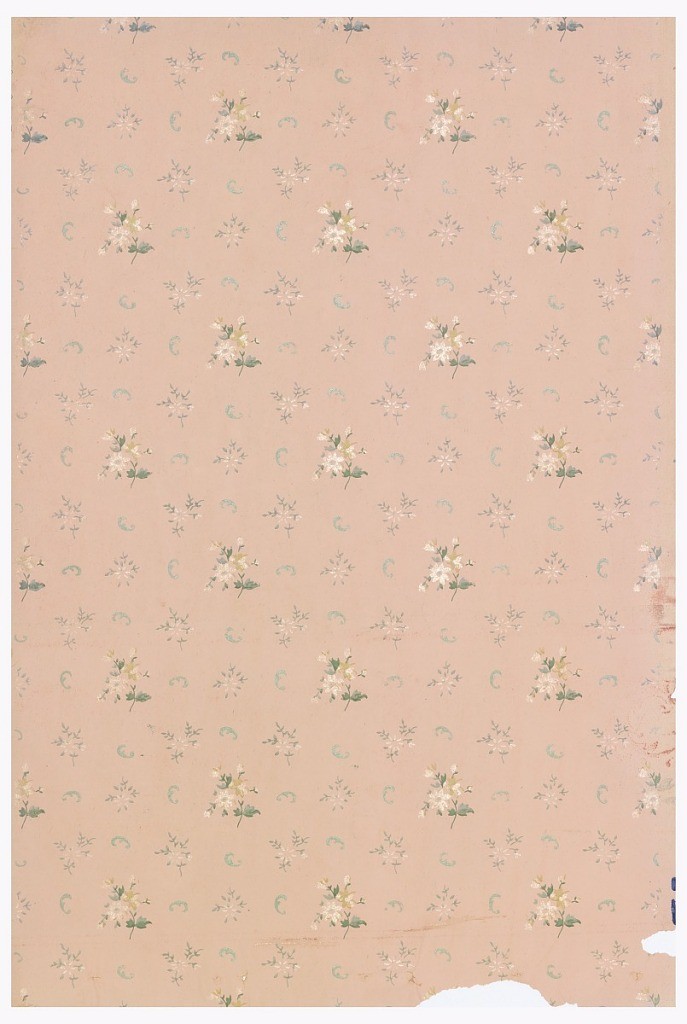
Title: Ceiling paper
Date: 1907–08
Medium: Machine-printed on paper
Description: On pink ground, staggered clusters of flowers and C-scrolls.